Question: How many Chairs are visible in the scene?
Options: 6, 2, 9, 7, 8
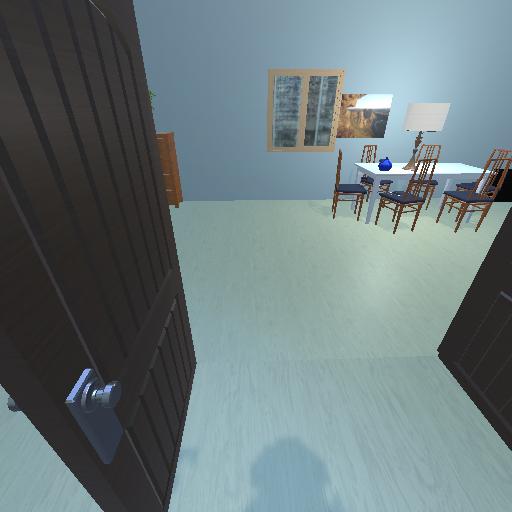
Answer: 6